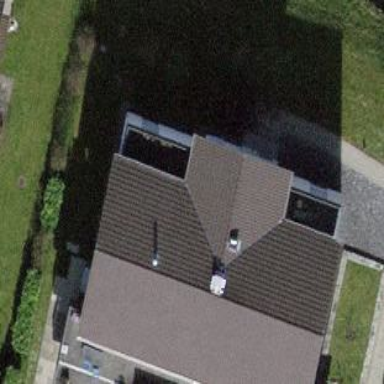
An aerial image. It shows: Building with gabled roof.